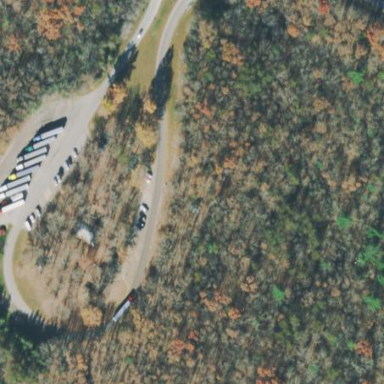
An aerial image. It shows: Rest area along the road.